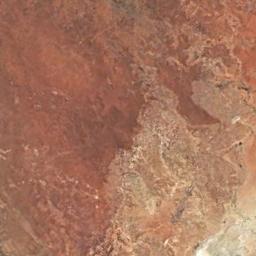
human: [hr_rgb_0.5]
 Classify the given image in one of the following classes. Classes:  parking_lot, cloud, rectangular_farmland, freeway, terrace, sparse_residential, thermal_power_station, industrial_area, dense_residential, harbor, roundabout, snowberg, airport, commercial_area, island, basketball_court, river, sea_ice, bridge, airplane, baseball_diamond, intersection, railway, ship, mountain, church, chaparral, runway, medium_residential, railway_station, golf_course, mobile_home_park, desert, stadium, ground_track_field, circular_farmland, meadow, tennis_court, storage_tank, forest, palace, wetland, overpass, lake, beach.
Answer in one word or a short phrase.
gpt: desert